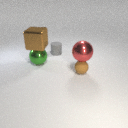
large brown metal cube above large green metal sphere